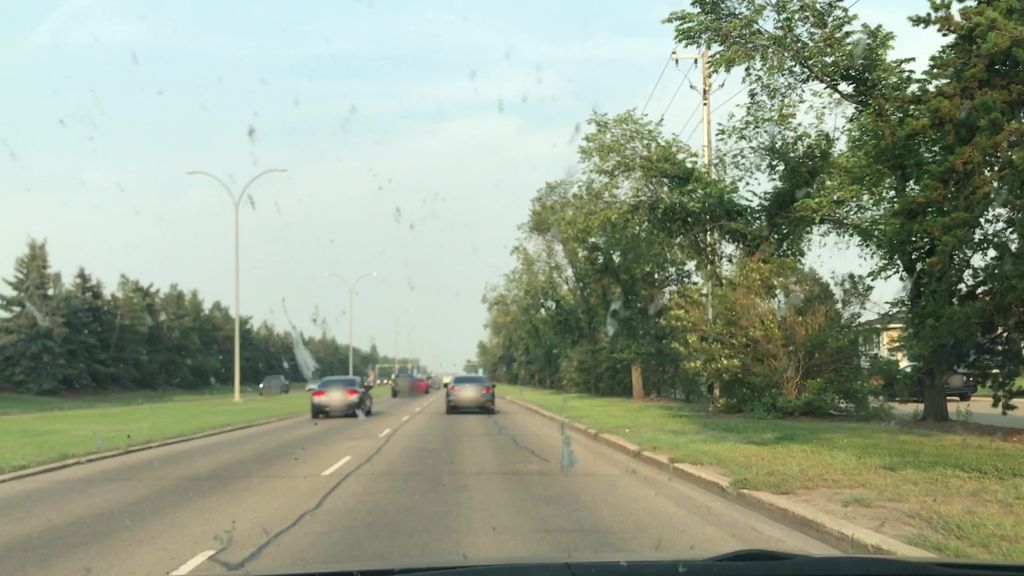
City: edmonton